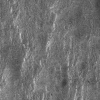
Atmospheric dust classification: not_dusty